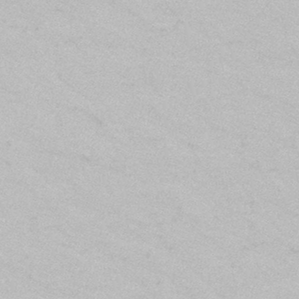
Label: frost